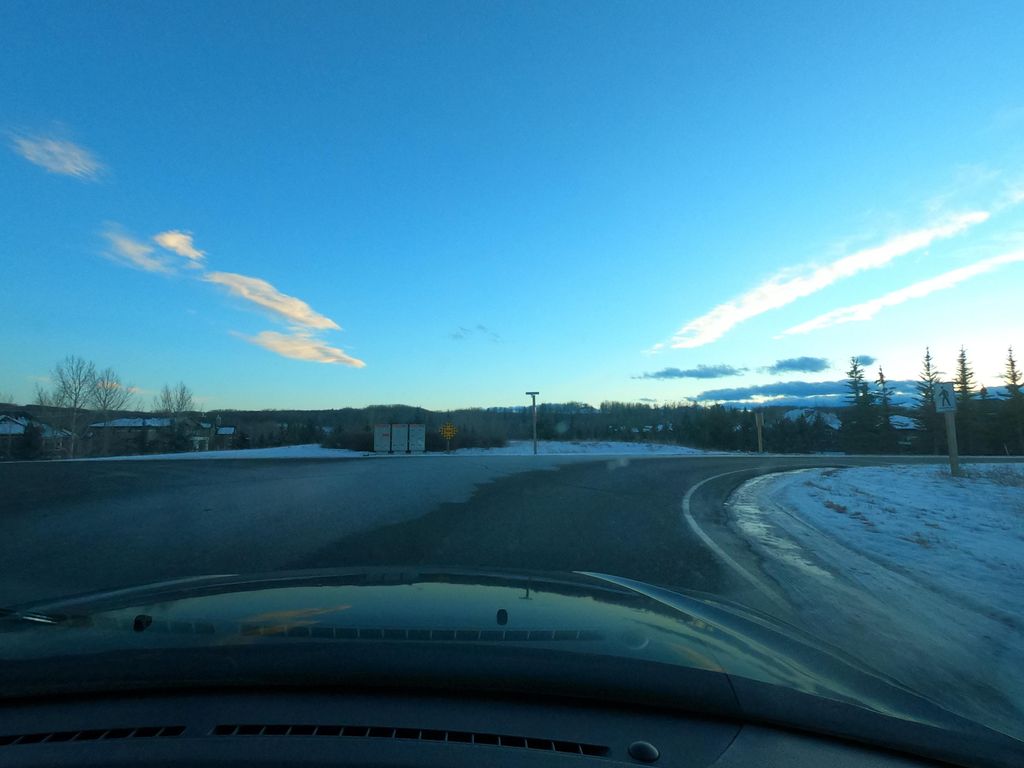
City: calgary